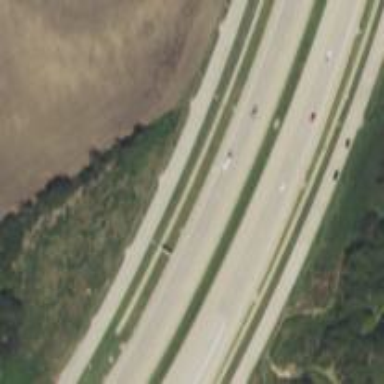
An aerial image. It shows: Secondary road with frontage road.